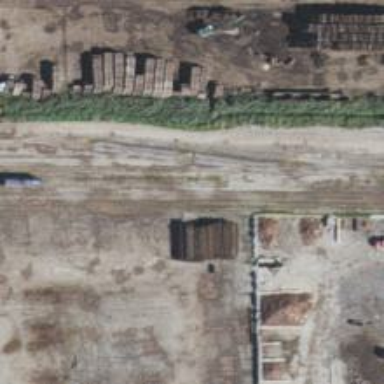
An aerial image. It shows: Railway spur service.